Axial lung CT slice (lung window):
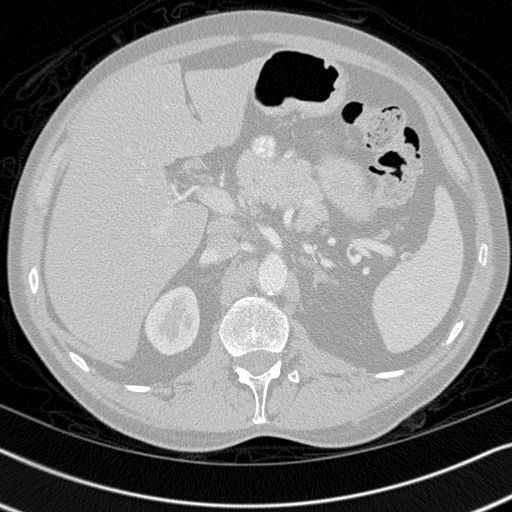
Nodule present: no